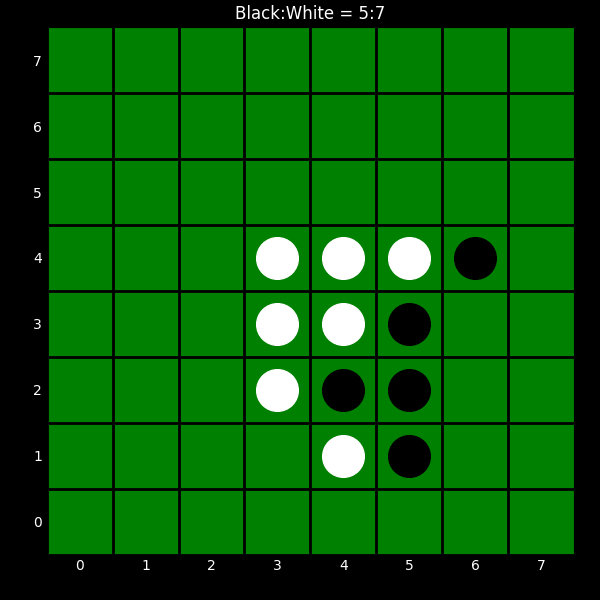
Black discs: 5
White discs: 7